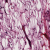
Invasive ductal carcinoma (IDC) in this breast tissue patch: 0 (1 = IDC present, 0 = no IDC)